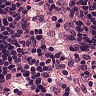
Metastatic tissue present: no